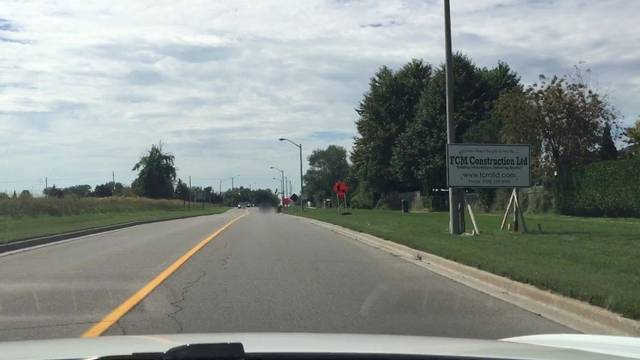
Region: Canada
Coordinates: 43.892, -78.804